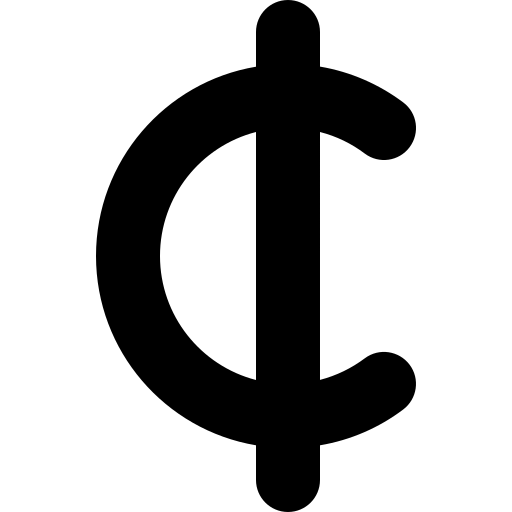
Tags: icon, FontAwesome, fa-icon, solid, cedi, sign